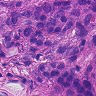
Metastatic tissue present: yes